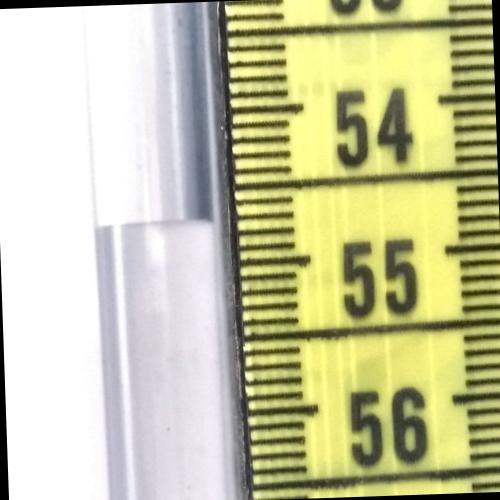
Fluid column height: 54.7 cm